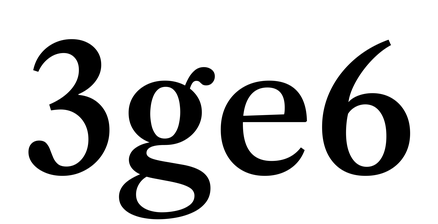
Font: LibreCaslonText_Medium